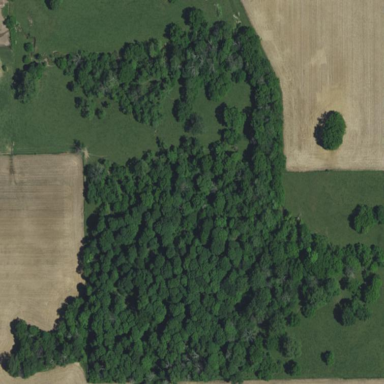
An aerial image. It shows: Deciduous broadleaved woodland.